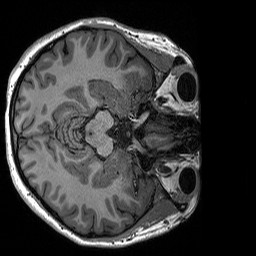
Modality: T1w
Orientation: axial
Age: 19
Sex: female
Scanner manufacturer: siemens
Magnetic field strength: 3 T
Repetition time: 2.3 s
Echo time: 0.00298 s